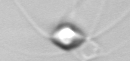
Label: Chaetoceros